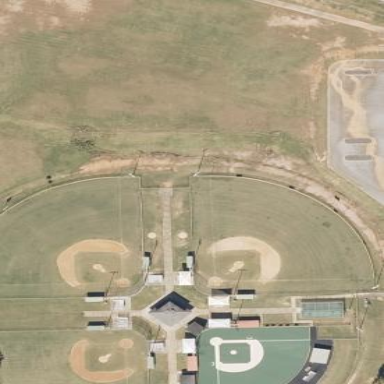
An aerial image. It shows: Baseball pitch for leisure and sports activities.